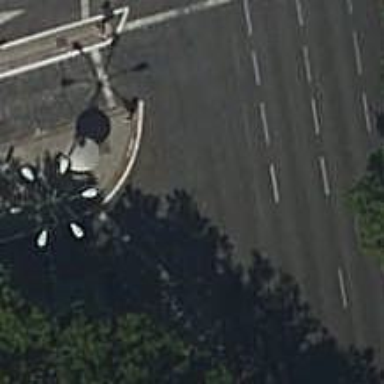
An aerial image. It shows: Road with traffic signals.